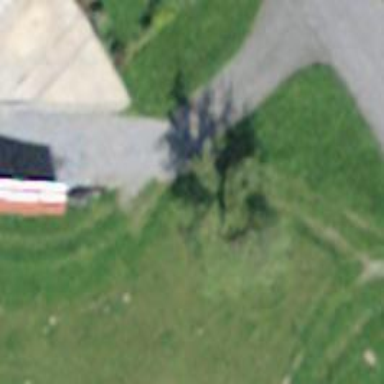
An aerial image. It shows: Driveway leading to service road.